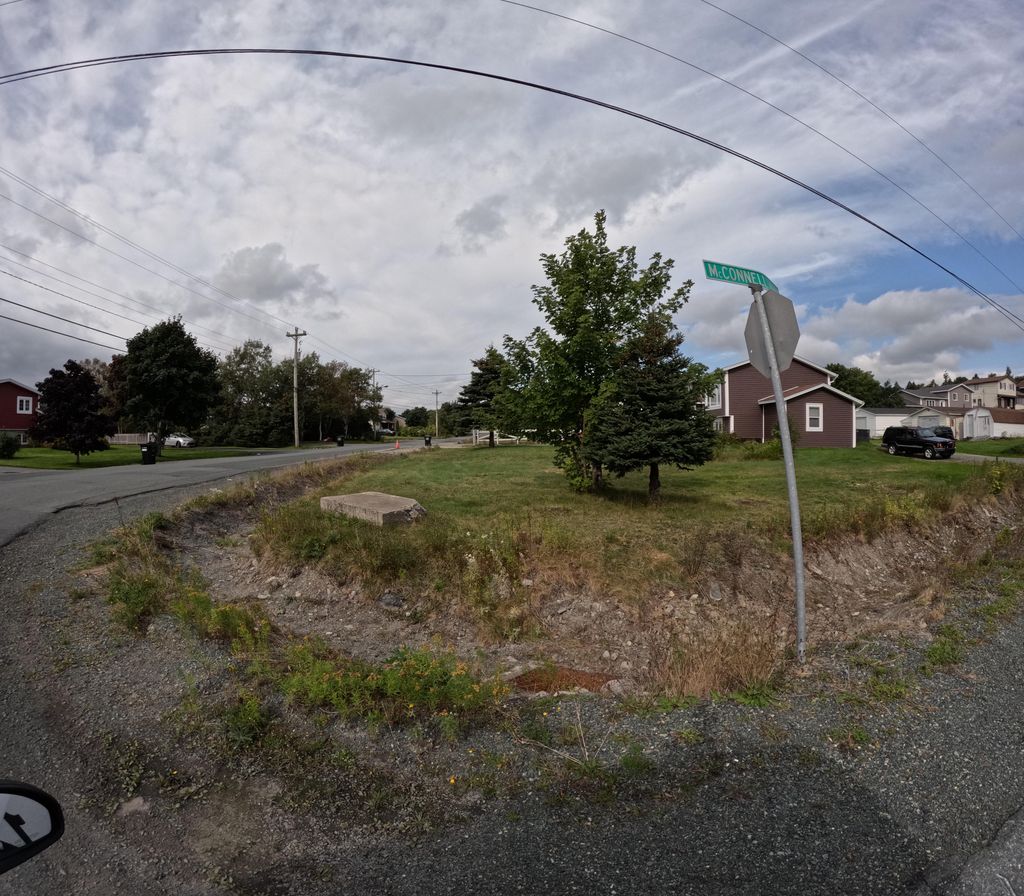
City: st_johns